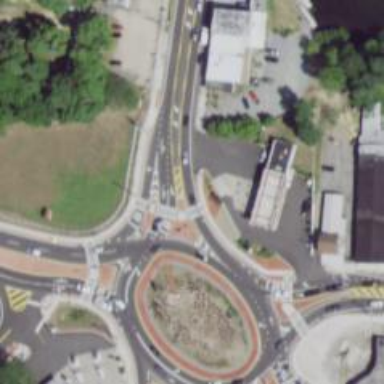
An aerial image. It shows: Roundabout on trunk highway.